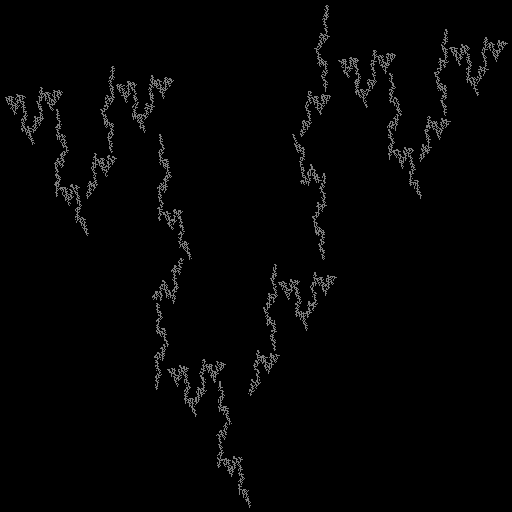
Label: koch_curve